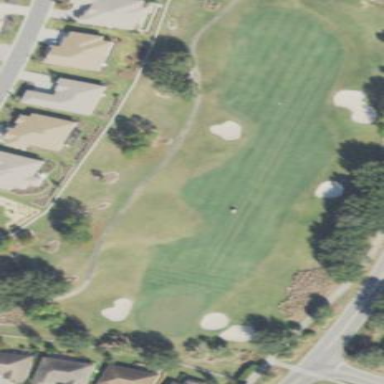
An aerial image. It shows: Golf course surrounded by greenery.